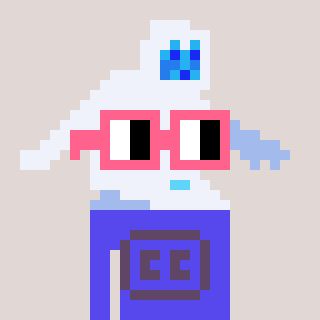
a pixel art character with square pink glasses, a yeti-shaped head and a computerblue-colored body on a warm background